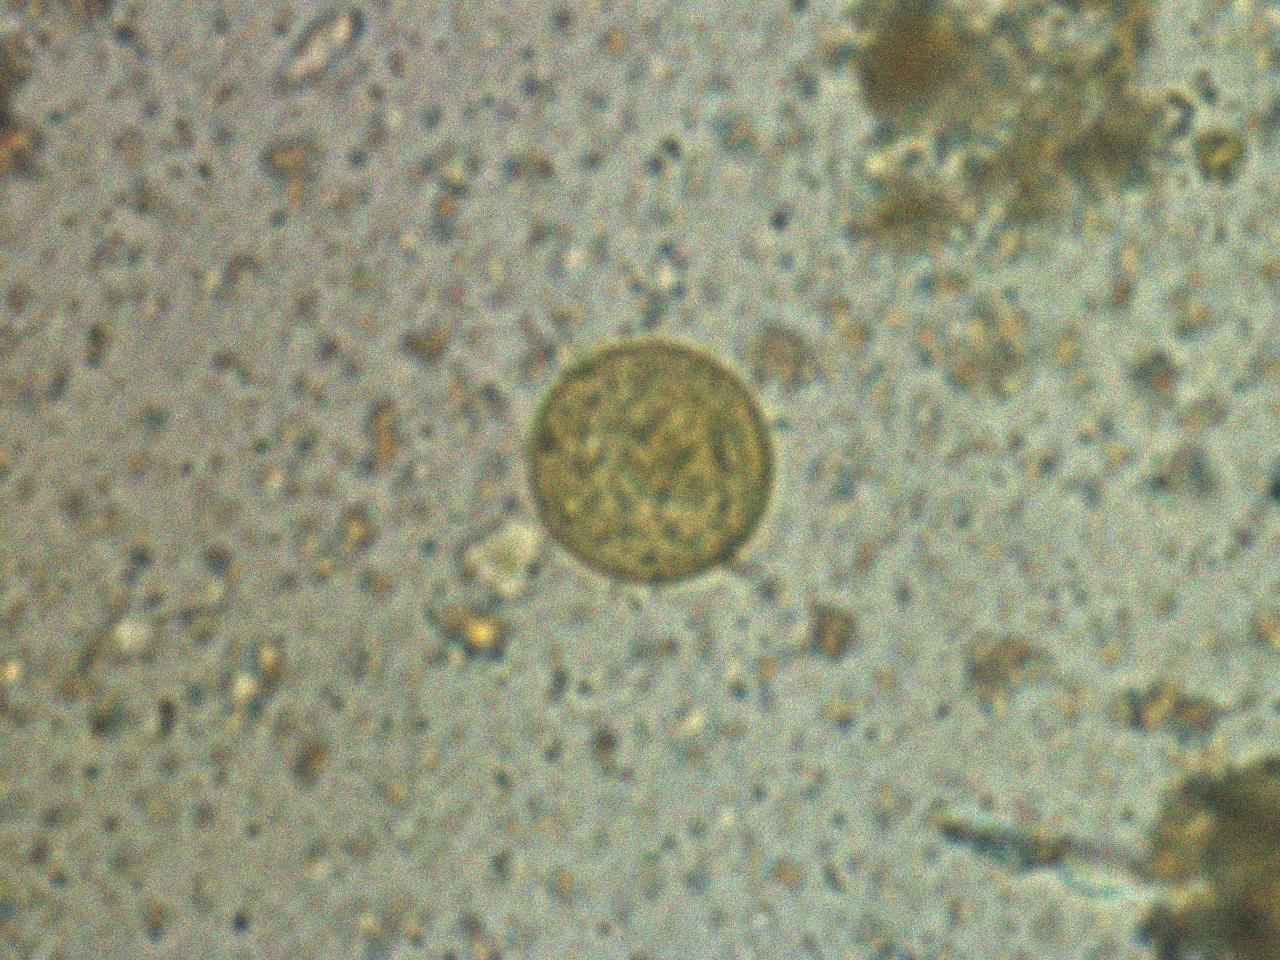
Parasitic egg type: Hymenolepis diminuta